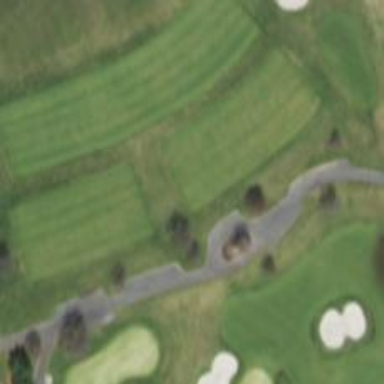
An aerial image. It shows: Pathway for golfing.